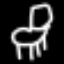
Label: chair